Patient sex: M
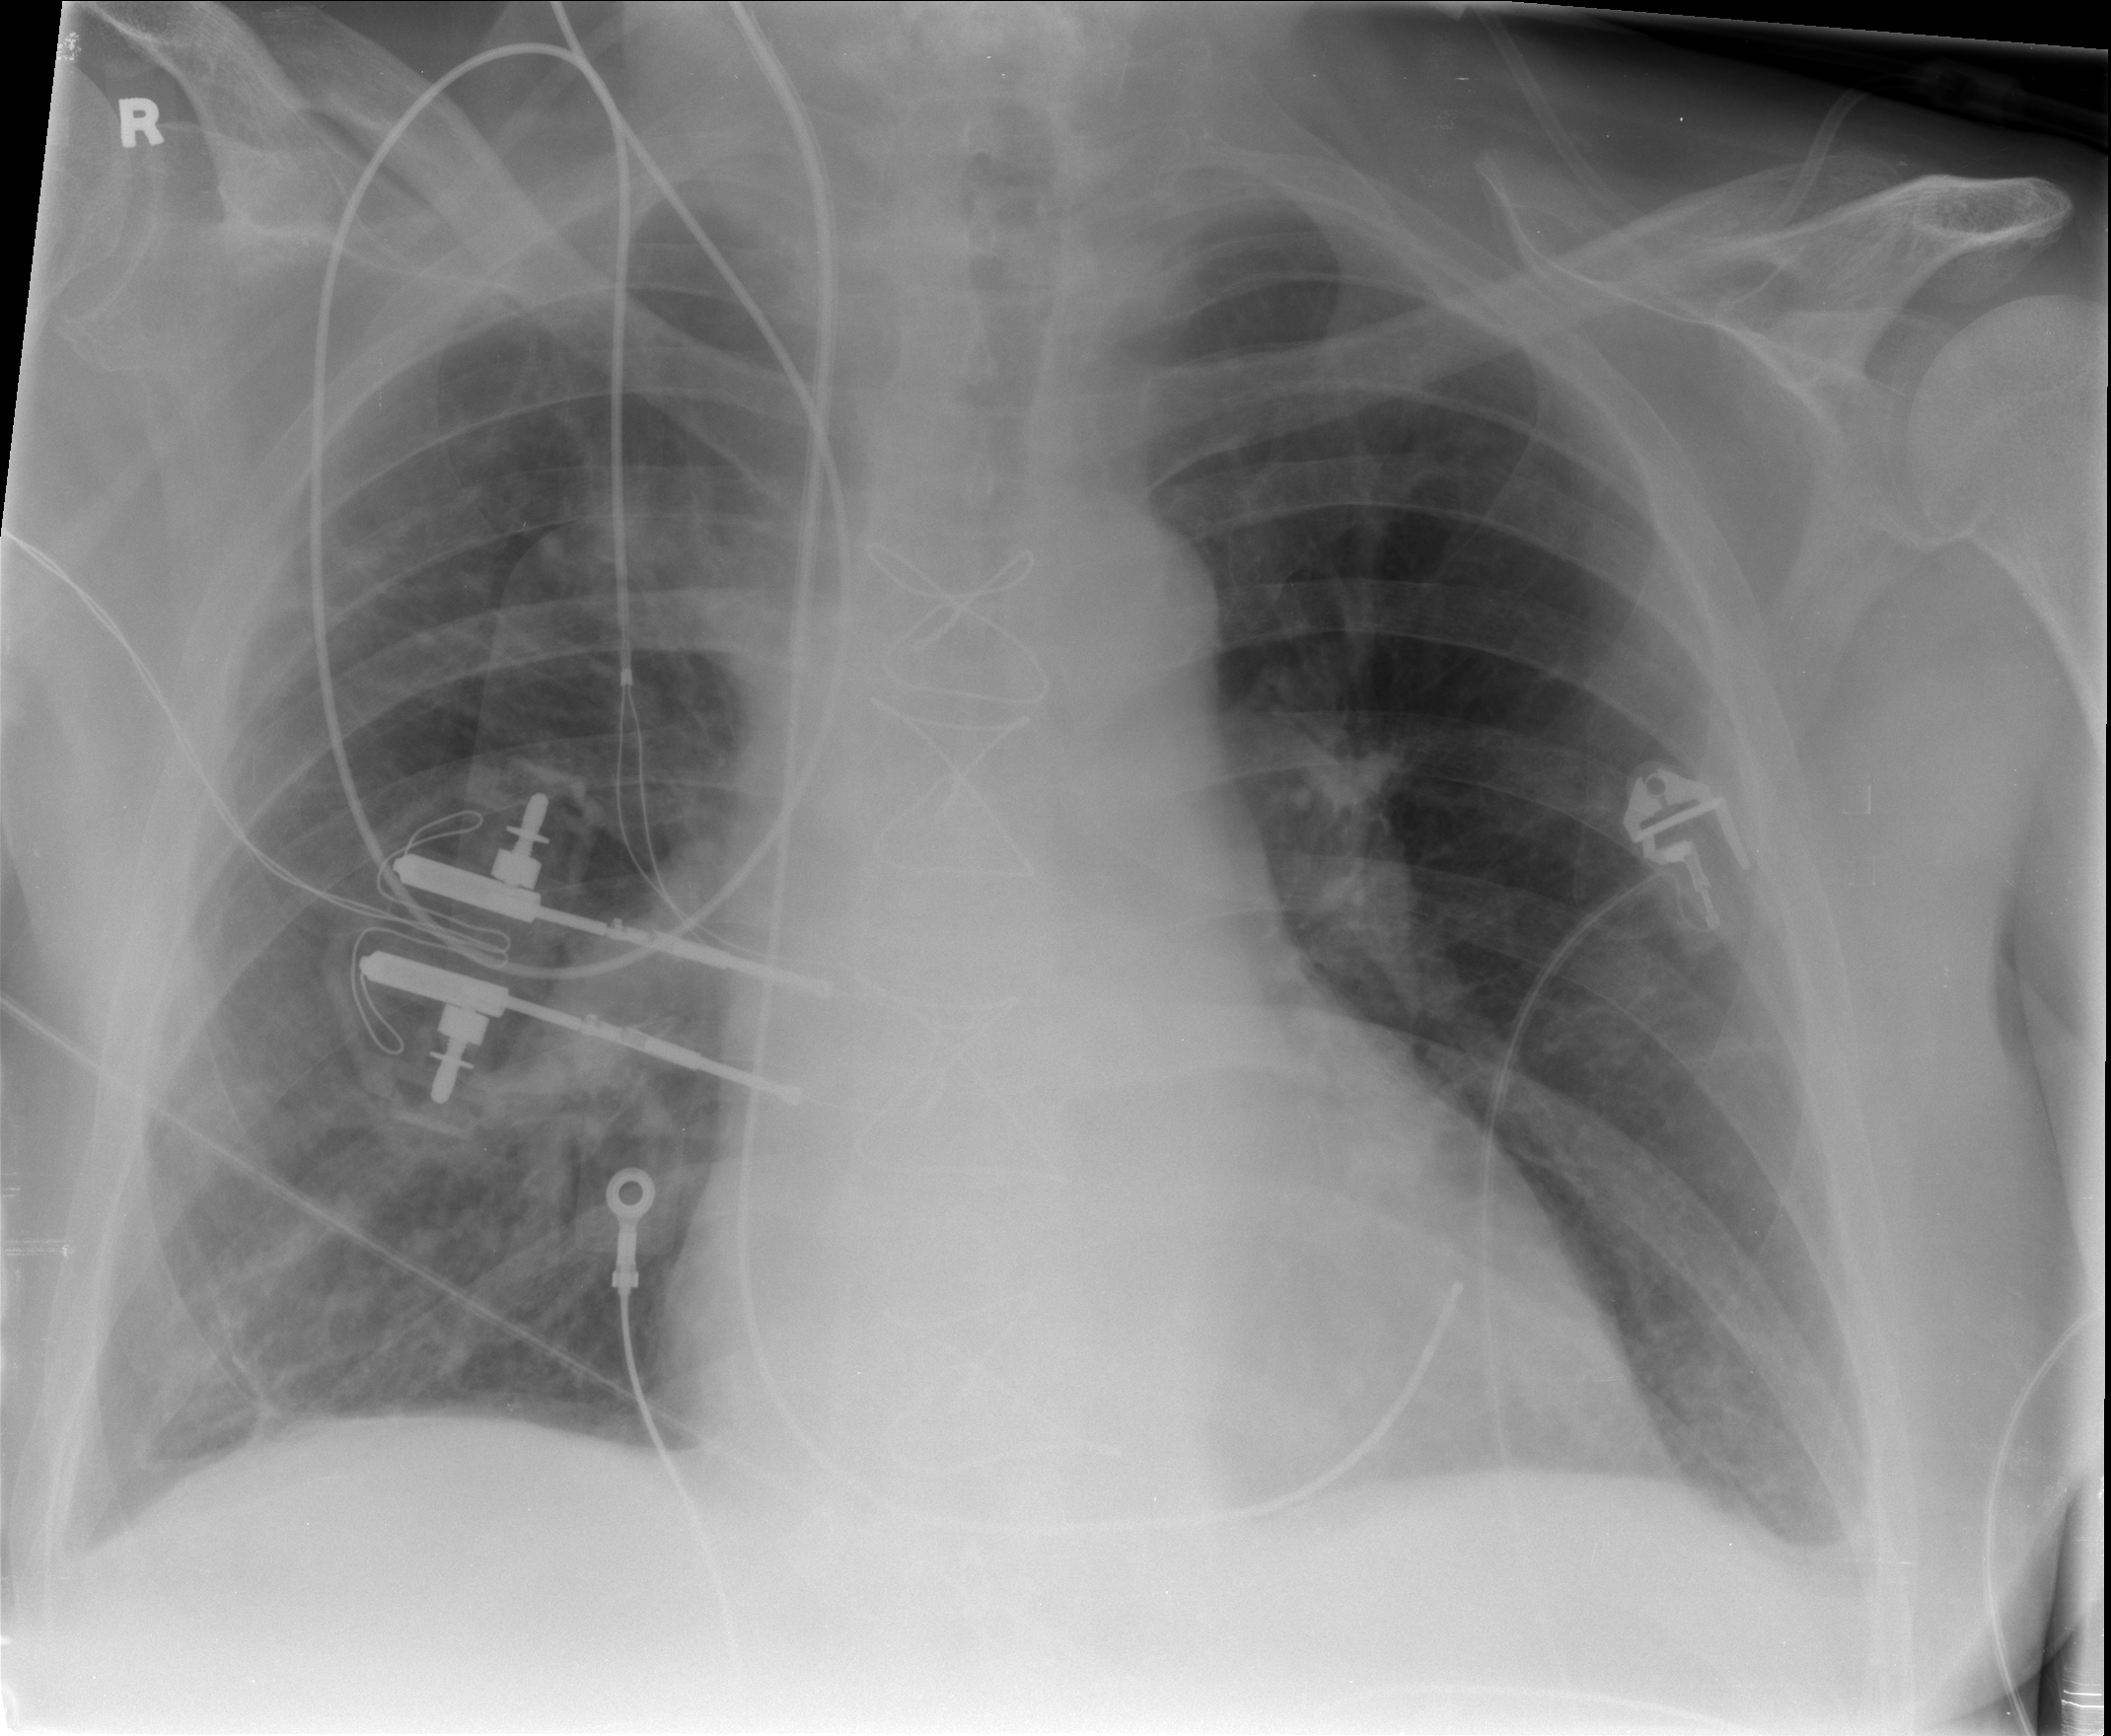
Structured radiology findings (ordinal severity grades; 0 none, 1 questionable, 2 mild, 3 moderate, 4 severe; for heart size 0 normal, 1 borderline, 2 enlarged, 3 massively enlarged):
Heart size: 1
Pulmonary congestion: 0
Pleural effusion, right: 2
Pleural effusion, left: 1
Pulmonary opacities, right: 0
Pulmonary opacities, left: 0
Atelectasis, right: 2
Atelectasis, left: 0